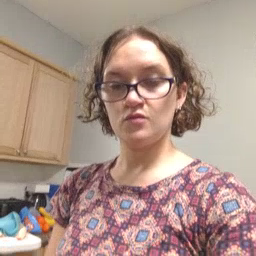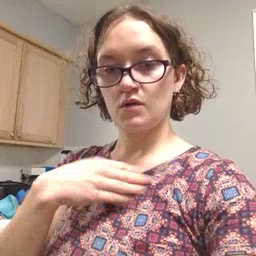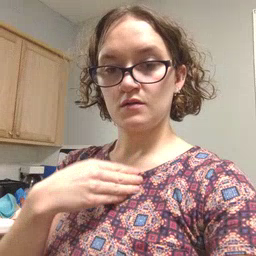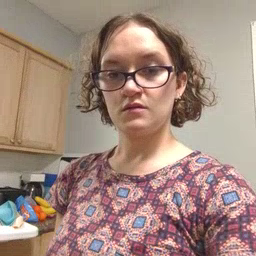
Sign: white